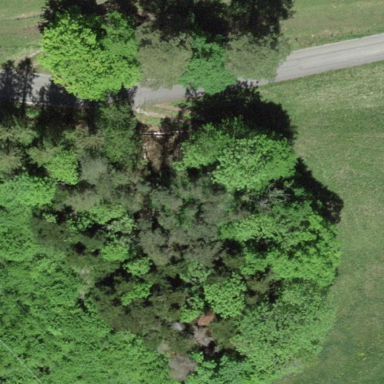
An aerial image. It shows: Forest with mixed leaf types and cycles.